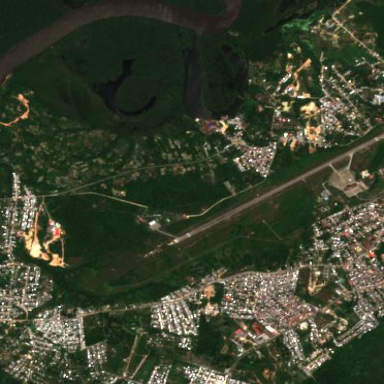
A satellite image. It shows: Area designated as runway within airport.